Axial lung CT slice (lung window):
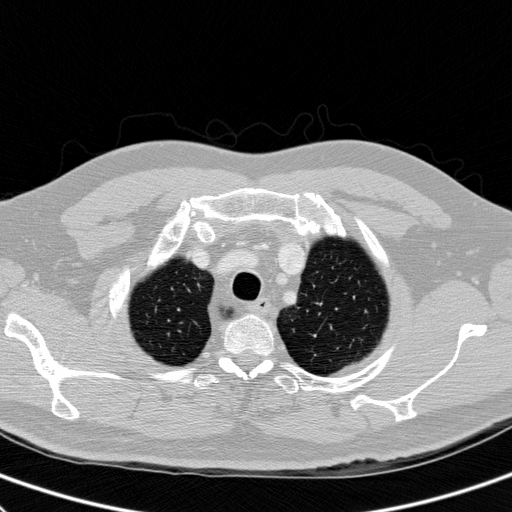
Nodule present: no